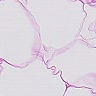
Metastatic tissue present: no